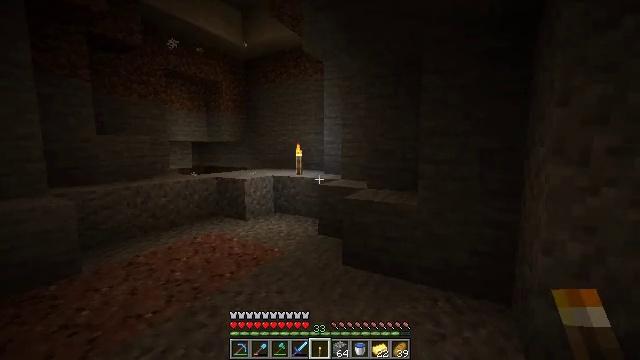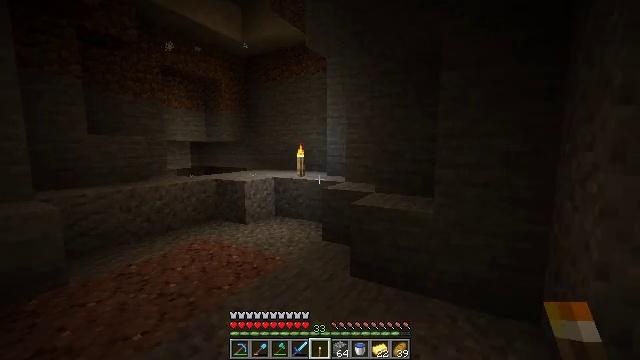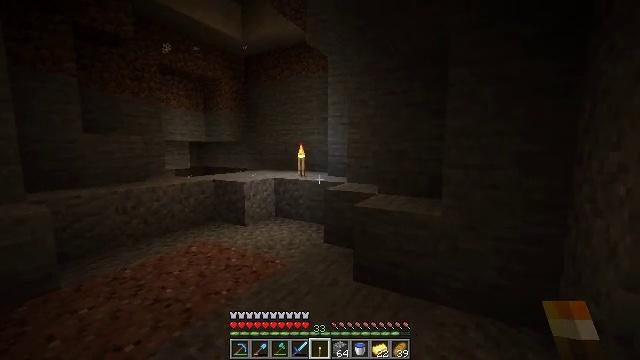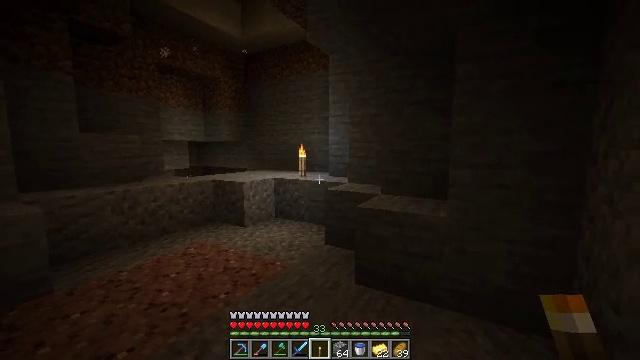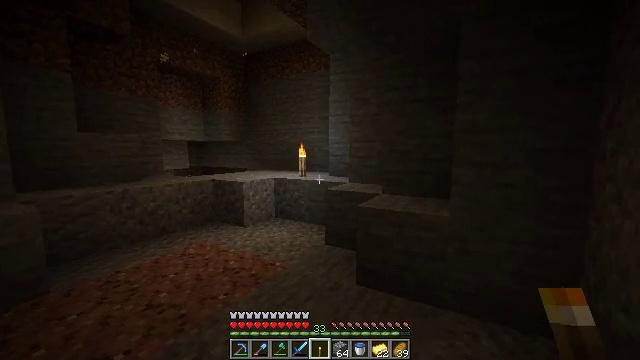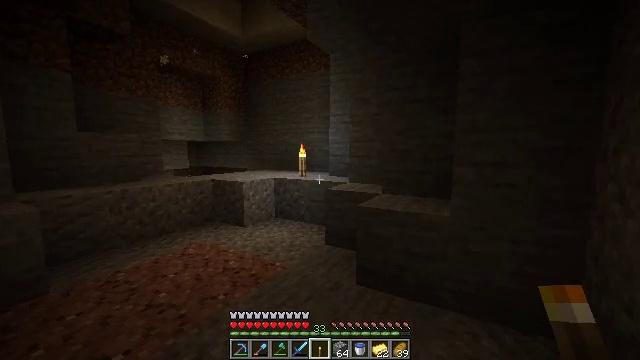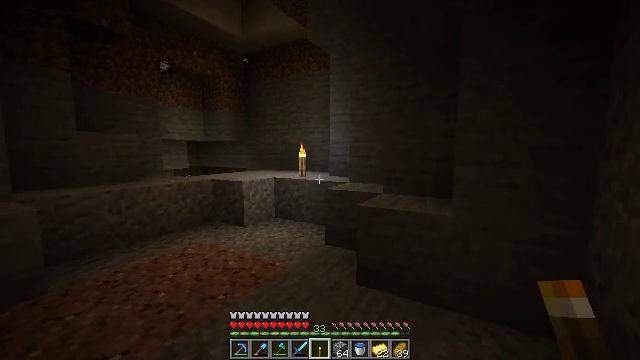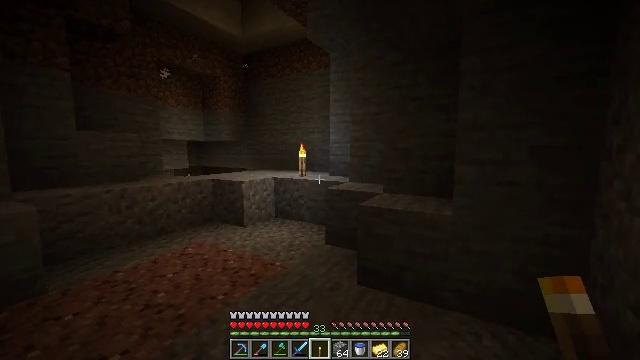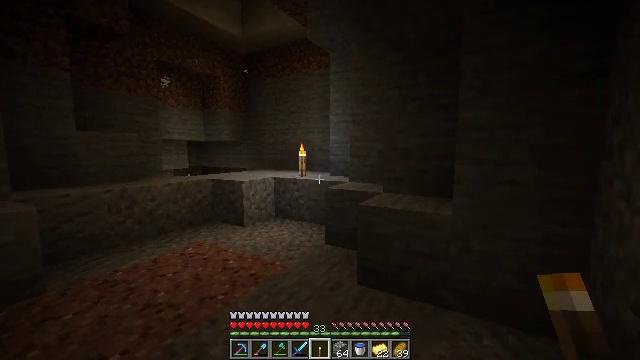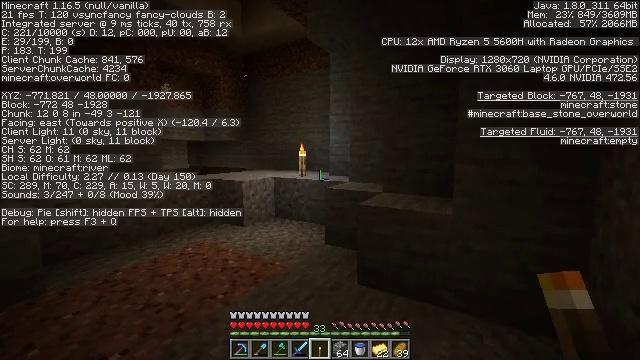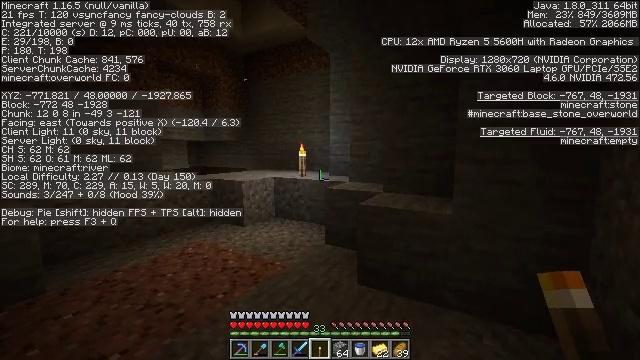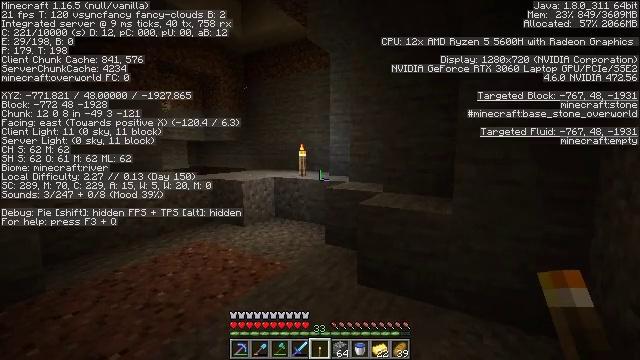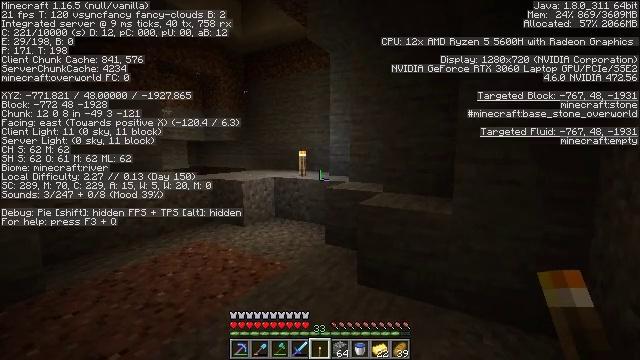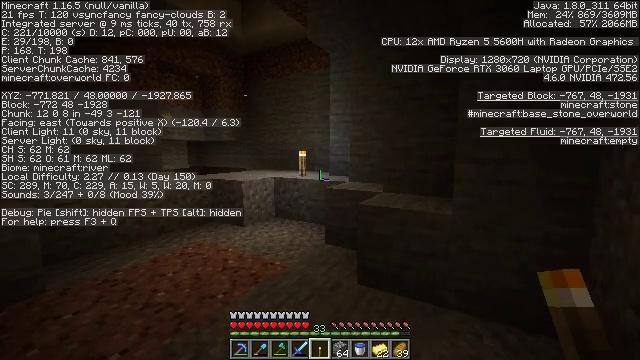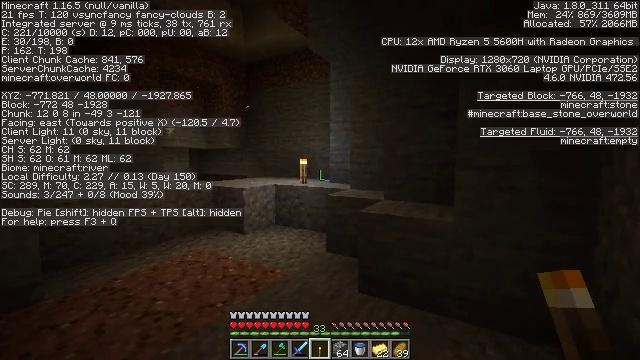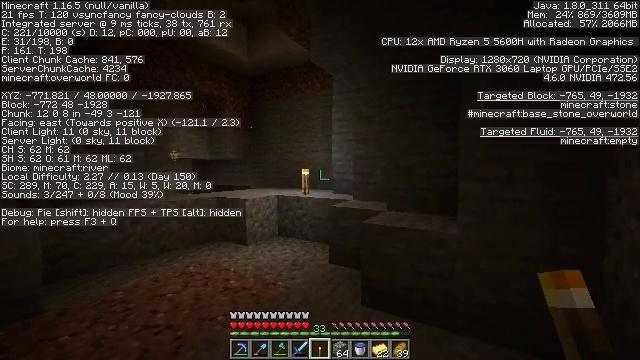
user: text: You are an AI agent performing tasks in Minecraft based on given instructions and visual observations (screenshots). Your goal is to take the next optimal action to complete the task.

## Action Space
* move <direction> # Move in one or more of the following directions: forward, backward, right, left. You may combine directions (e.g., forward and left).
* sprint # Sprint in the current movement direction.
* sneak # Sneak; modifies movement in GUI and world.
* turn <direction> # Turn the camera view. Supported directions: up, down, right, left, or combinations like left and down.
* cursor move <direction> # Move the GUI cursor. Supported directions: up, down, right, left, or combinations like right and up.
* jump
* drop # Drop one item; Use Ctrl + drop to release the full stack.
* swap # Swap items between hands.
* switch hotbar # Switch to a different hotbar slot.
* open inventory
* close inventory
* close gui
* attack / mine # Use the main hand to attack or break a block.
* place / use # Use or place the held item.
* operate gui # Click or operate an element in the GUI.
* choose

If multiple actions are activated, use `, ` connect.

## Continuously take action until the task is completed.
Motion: motion action
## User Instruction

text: Break the sand block.
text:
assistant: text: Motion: move forward
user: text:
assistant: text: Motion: no_op
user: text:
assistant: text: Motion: no_op
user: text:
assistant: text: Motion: no_op
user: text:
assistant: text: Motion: no_op
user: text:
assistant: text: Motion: no_op
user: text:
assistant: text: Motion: no_op
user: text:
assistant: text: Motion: no_op
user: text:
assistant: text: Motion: no_op
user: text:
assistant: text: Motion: no_op
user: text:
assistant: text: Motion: no_op
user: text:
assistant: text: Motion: no_op
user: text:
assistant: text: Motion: no_op
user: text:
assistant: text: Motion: turn up
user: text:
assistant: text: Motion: turn up
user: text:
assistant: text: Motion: turn left and up
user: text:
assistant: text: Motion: turn left and up
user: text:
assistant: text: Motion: turn left and up
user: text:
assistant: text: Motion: move forward, turn left and up
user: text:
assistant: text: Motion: move forward
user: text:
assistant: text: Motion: move forward
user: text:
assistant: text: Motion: move forward
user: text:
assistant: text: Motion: move forward, turn right and up
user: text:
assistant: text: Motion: move forward
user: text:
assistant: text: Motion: move forward, turn right and up
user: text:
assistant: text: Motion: move forward, turn right and up
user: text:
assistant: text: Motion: move forward, turn right and up
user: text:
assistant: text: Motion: move forward, turn right and up
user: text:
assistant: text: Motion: move forward, turn up
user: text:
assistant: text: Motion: move forward, turn up